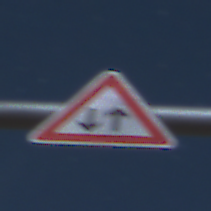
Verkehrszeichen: Gegenverkehr
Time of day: Night
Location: Outdoor (Nature)
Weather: PartlyCloudy
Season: NotSpecified
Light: Natural